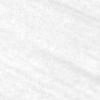
Label: change